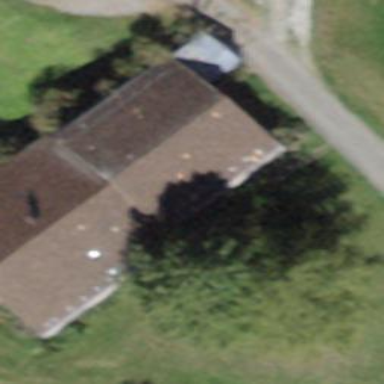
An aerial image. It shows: Farm building.